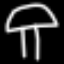
Label: mushroom